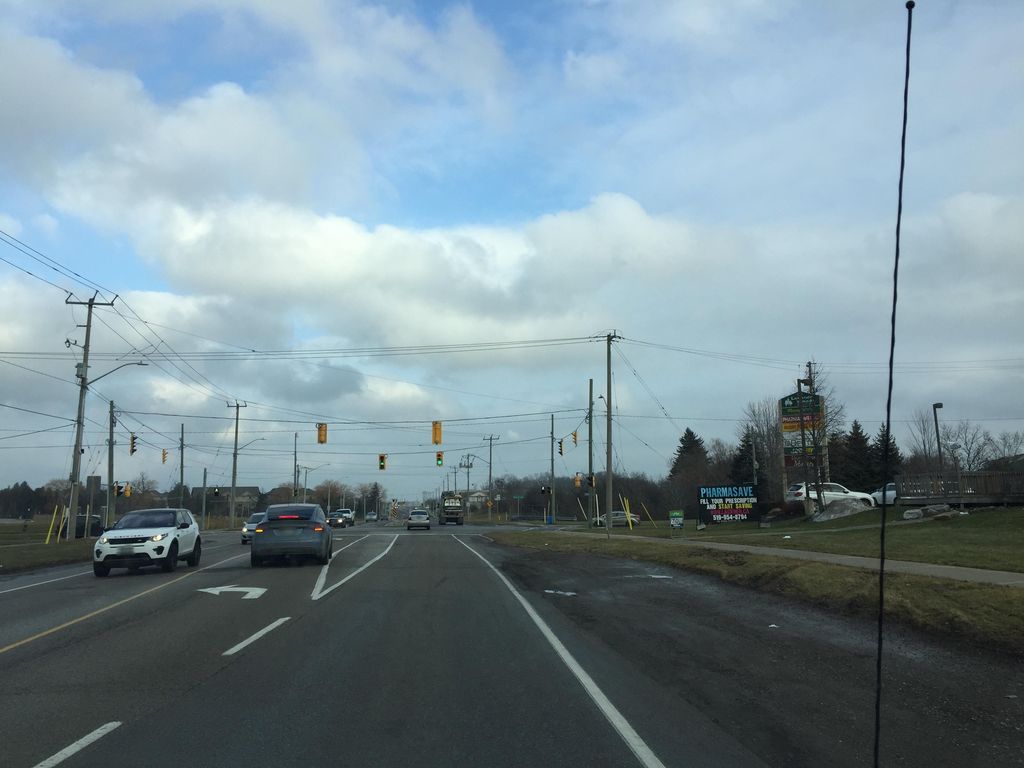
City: kitchener-waterloo